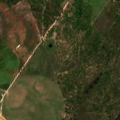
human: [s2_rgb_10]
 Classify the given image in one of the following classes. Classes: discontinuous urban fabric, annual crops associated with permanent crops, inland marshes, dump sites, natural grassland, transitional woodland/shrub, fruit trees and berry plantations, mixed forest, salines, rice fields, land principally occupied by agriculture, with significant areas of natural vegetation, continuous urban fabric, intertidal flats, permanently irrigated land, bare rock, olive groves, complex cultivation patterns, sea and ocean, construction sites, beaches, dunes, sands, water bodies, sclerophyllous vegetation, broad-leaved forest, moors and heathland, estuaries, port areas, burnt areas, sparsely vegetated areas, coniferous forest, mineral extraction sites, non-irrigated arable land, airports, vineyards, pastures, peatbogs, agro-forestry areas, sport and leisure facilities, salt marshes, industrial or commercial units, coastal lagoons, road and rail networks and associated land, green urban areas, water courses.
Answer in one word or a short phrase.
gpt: permanently irrigated land, pastures, agro-forestry areas, broad-leaved forest, natural grassland, transitional woodland/shrub